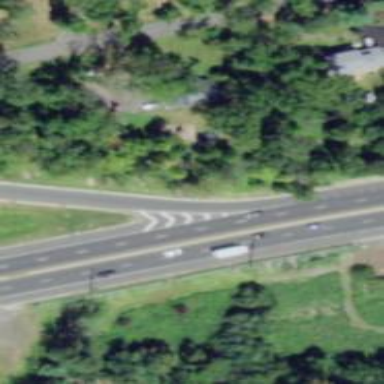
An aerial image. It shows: Trunk link highway with jughandle junction.